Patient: sex M, age 49
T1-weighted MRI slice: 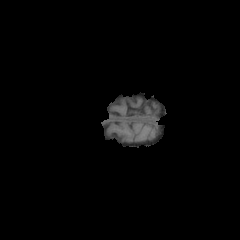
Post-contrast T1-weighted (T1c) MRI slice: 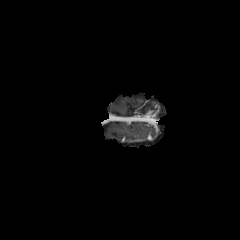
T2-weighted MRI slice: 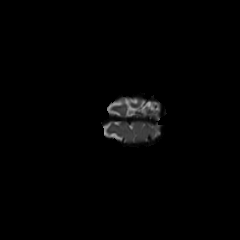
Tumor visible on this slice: no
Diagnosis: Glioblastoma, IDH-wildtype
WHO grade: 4